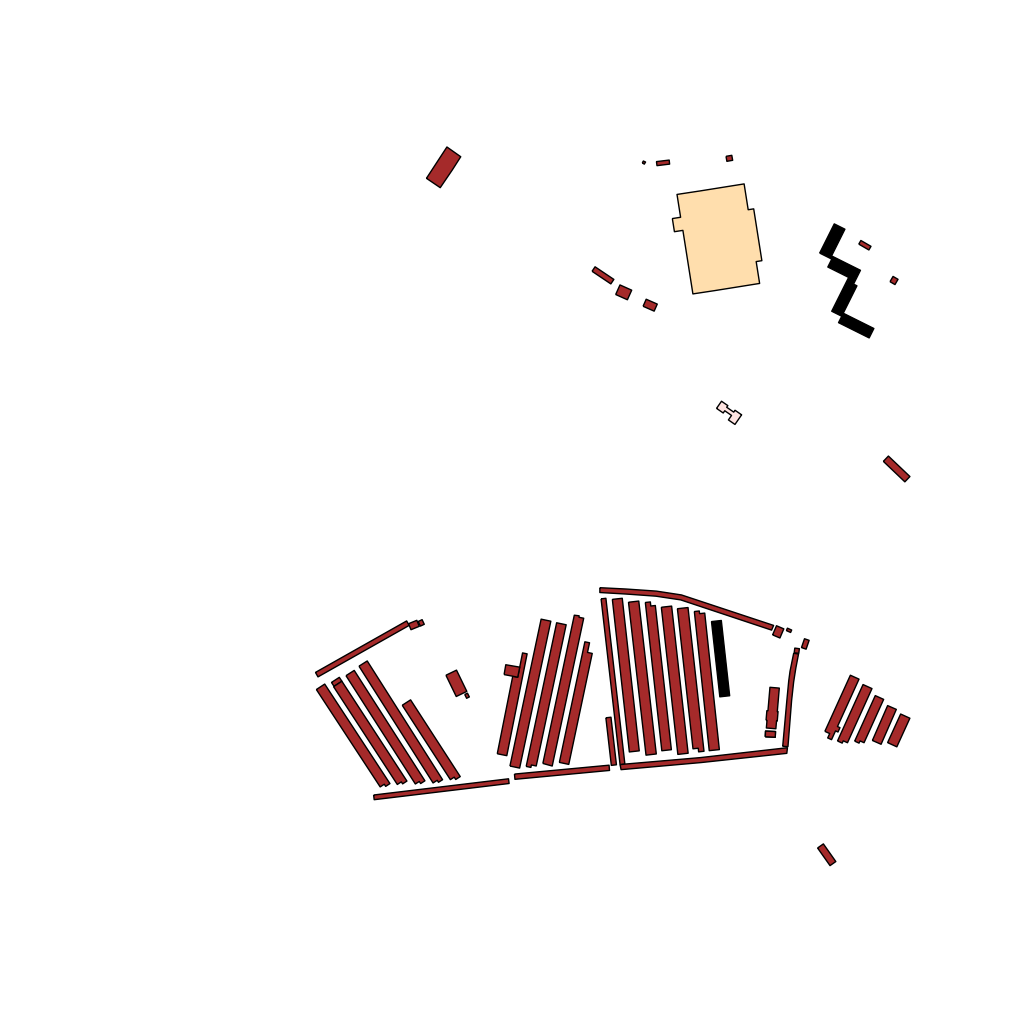
Tags: overhead vector_map, business, industrial, recreation, residential, soviet, high_rise, individual_rise, density_2, Building, Facility, Gas, Supermkt, 1.0 km²